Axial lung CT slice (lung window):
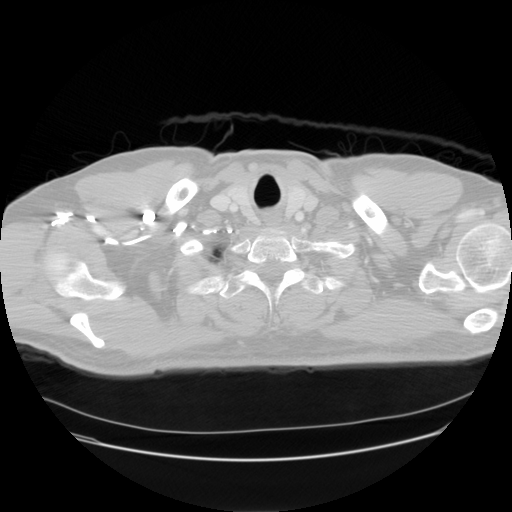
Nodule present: no